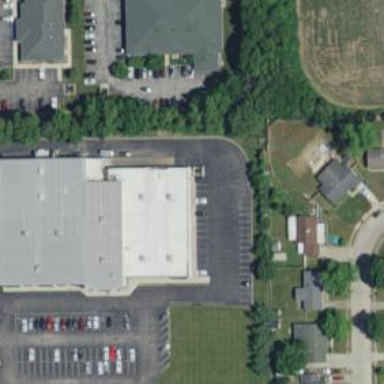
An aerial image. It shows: Fitness center building.